Field crop: maize
Growth stage: 2
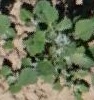
Species: chenopodium